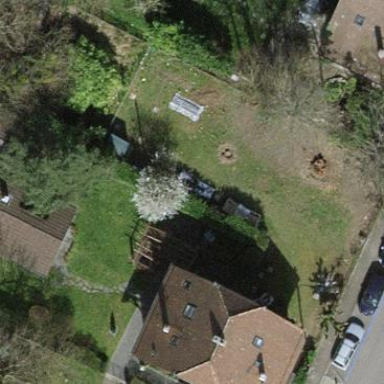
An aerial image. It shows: Garden surrounded by fence.